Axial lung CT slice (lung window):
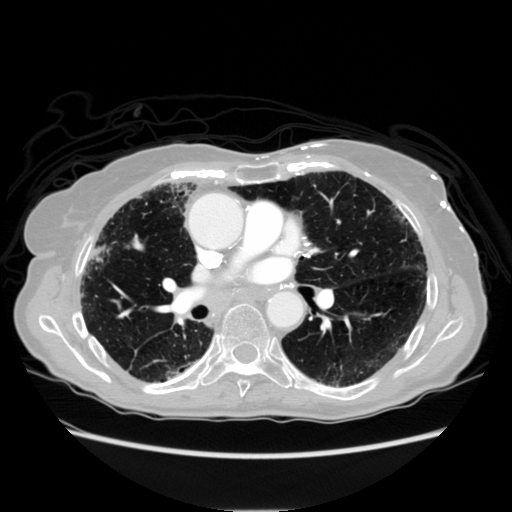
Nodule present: no